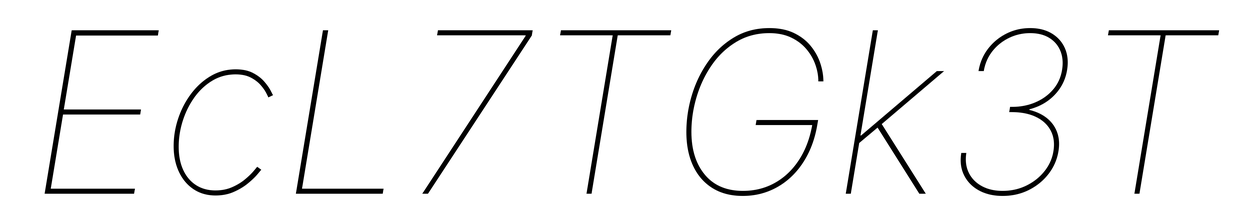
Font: Inter-Italic_Thin_Italic